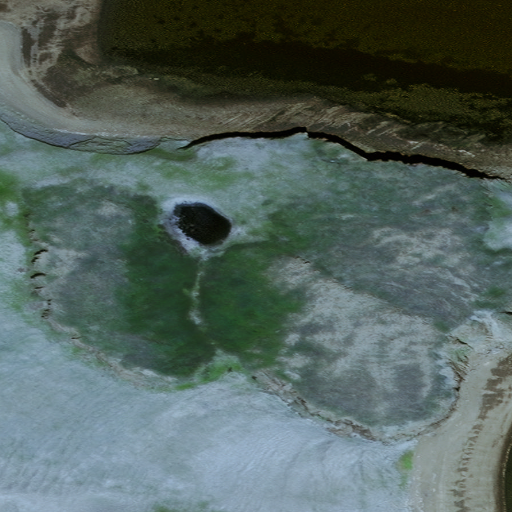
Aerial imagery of island in Alaska named Titcliff Island containing only unknown